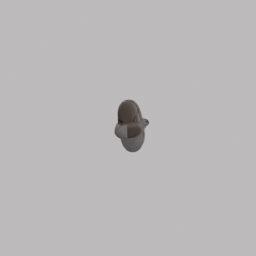
Label: decoration